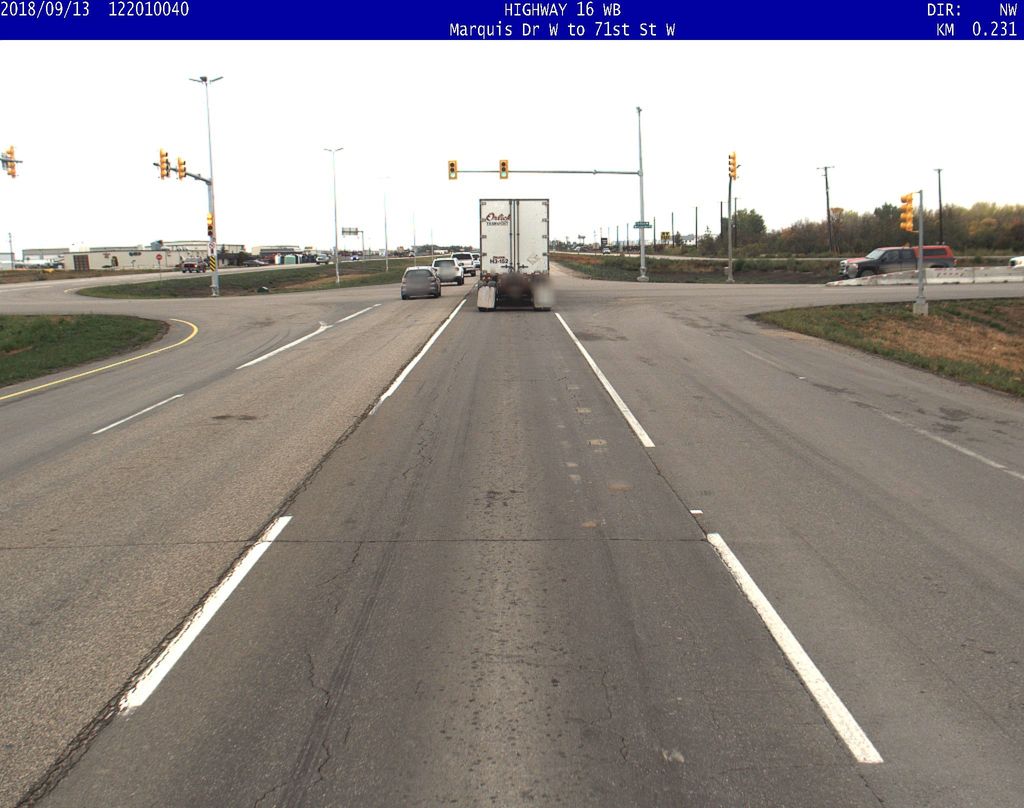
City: saskatoon